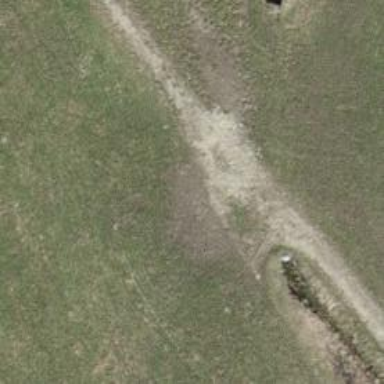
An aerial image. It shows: Compacted grade3 track.